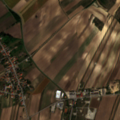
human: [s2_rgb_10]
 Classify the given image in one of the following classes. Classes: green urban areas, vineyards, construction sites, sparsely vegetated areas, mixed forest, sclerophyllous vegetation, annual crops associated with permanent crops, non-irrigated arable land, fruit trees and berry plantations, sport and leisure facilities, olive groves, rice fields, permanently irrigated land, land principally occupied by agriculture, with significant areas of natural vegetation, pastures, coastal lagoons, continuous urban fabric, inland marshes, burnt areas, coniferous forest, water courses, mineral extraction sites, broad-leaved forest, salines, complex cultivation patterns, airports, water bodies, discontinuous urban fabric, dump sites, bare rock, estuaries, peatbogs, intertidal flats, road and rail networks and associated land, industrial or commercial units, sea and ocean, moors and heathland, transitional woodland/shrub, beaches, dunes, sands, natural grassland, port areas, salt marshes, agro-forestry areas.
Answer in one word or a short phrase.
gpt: discontinuous urban fabric, industrial or commercial units, non-irrigated arable land, vineyards, complex cultivation patterns